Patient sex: M
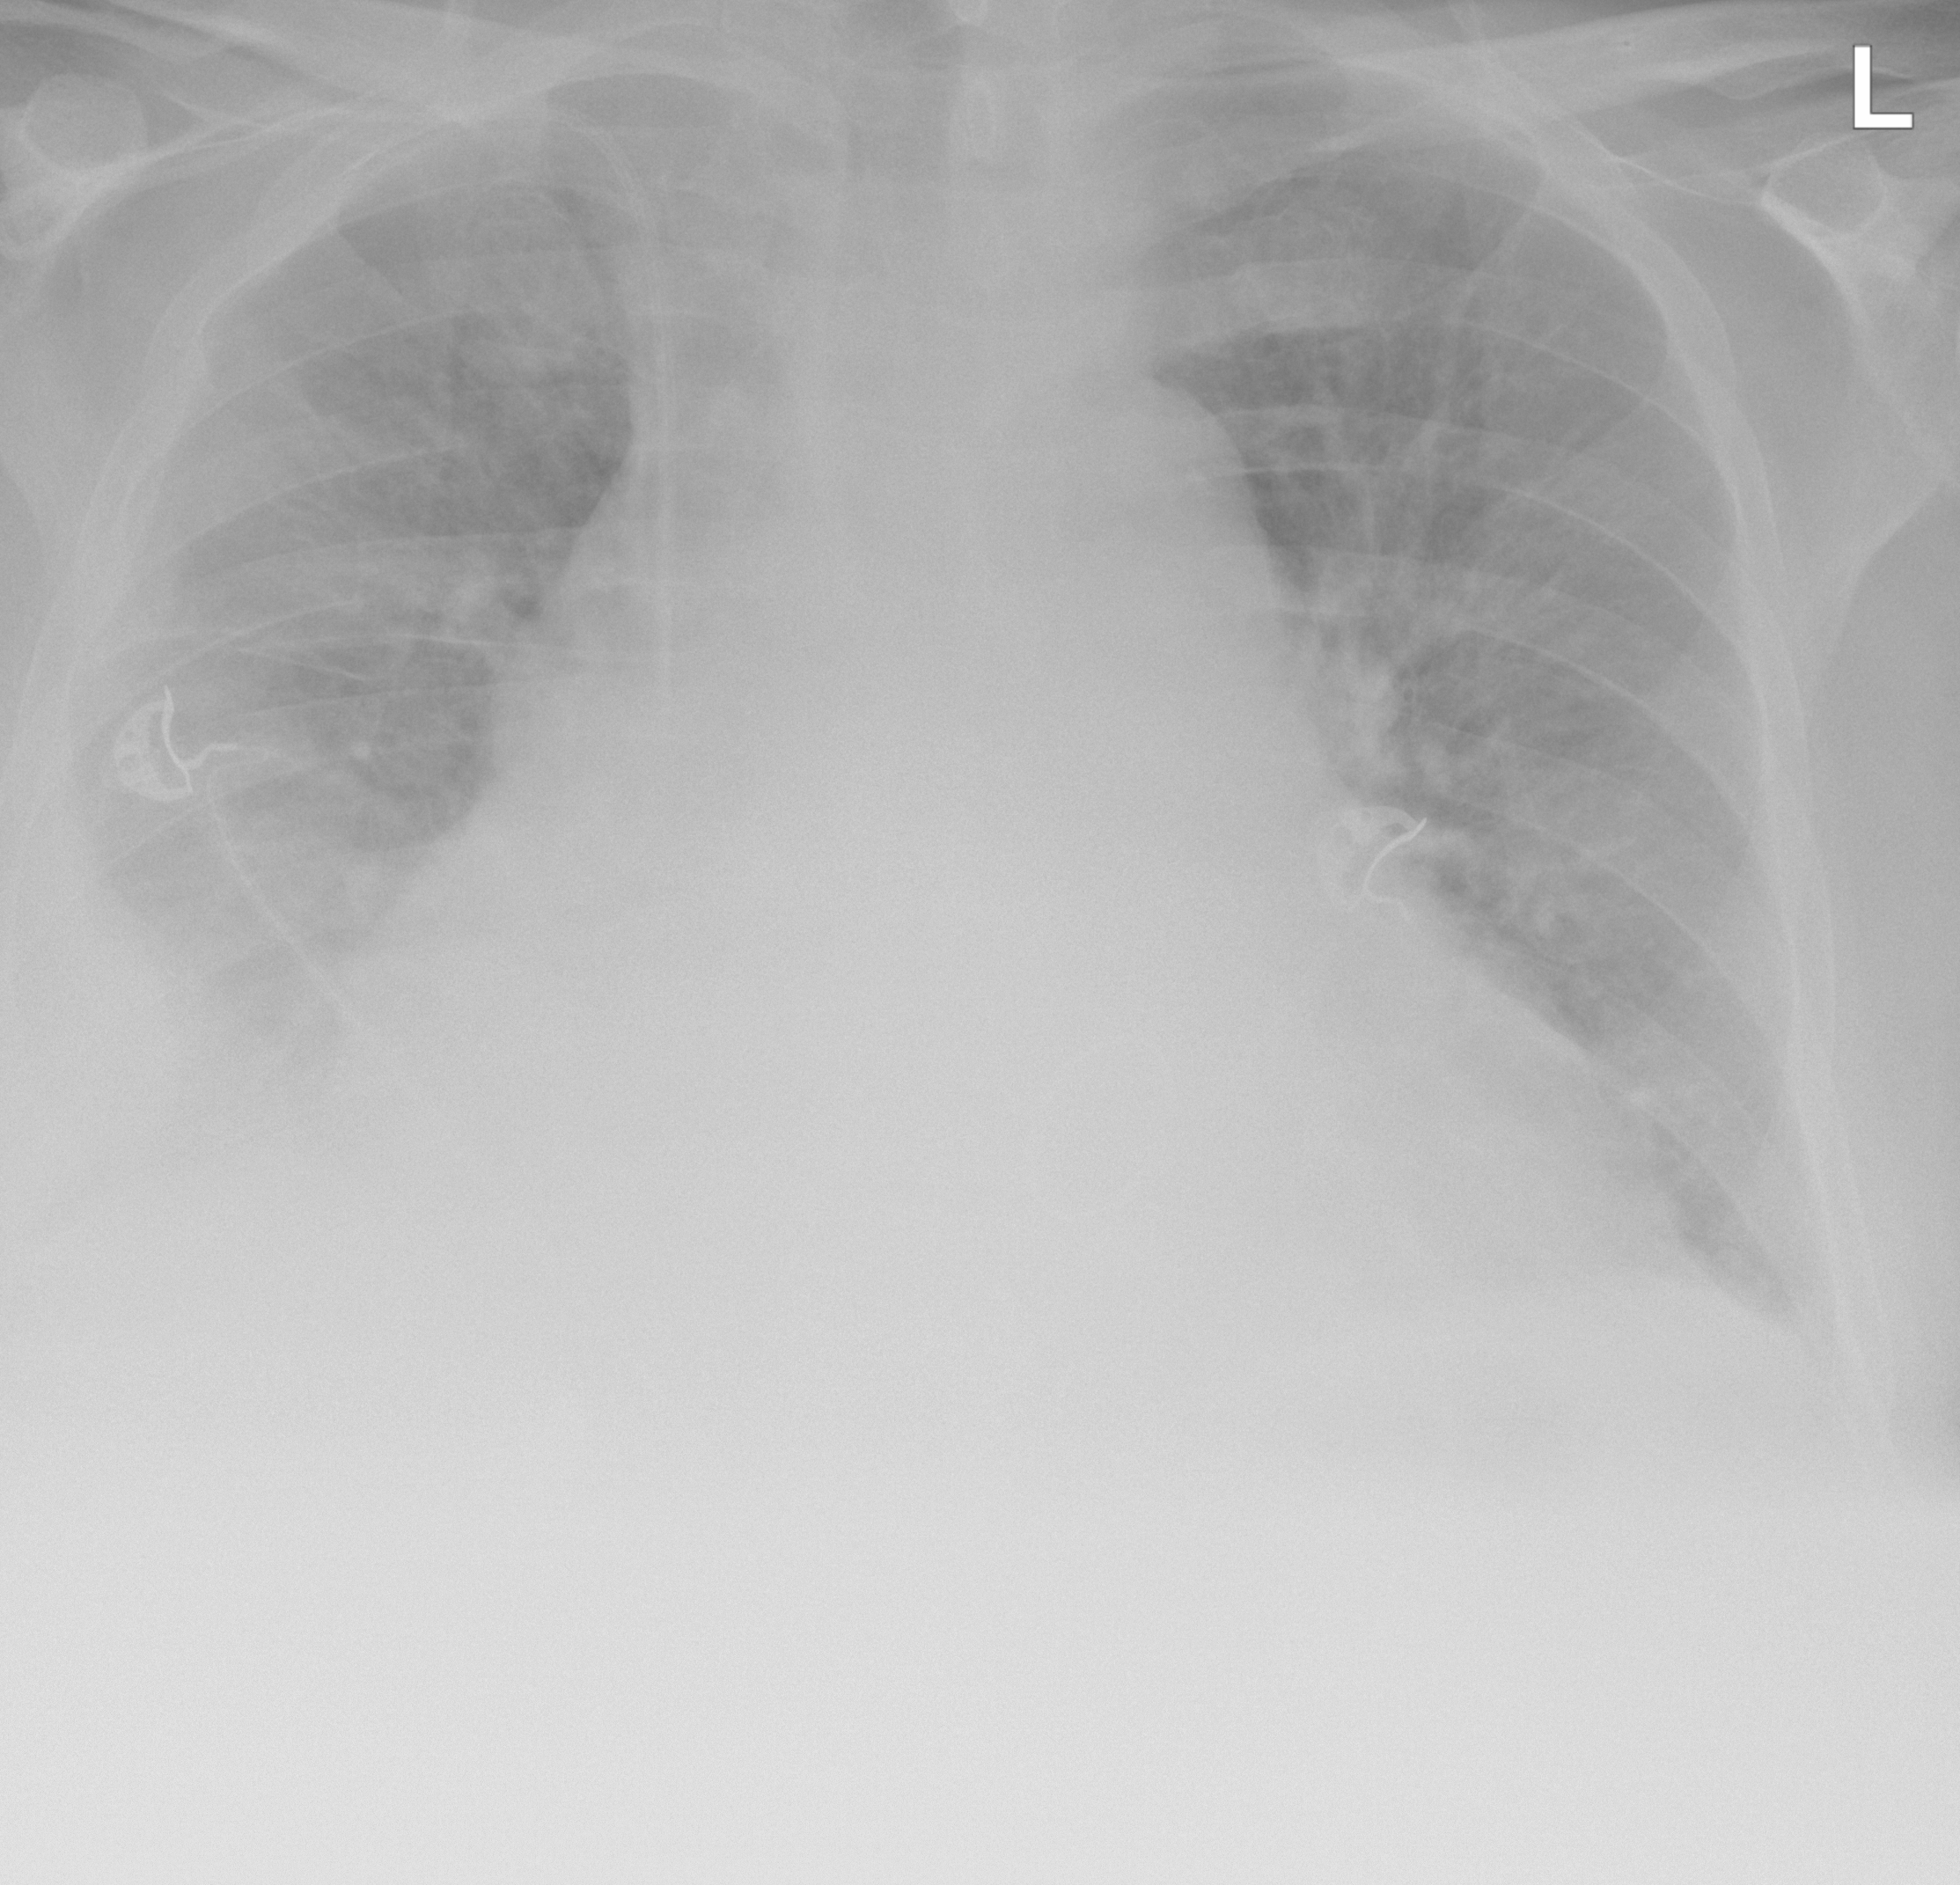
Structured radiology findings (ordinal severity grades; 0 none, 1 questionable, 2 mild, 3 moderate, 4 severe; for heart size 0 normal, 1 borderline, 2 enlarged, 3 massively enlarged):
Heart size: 2
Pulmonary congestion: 0
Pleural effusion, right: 2
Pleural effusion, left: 0
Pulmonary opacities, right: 0
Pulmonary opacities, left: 0
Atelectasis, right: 2
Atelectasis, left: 2